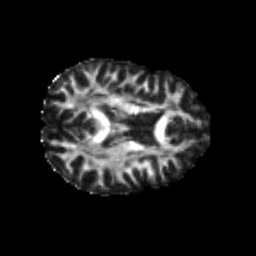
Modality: FA
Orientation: axial
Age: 24
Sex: female
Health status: healthy
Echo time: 0.074 s